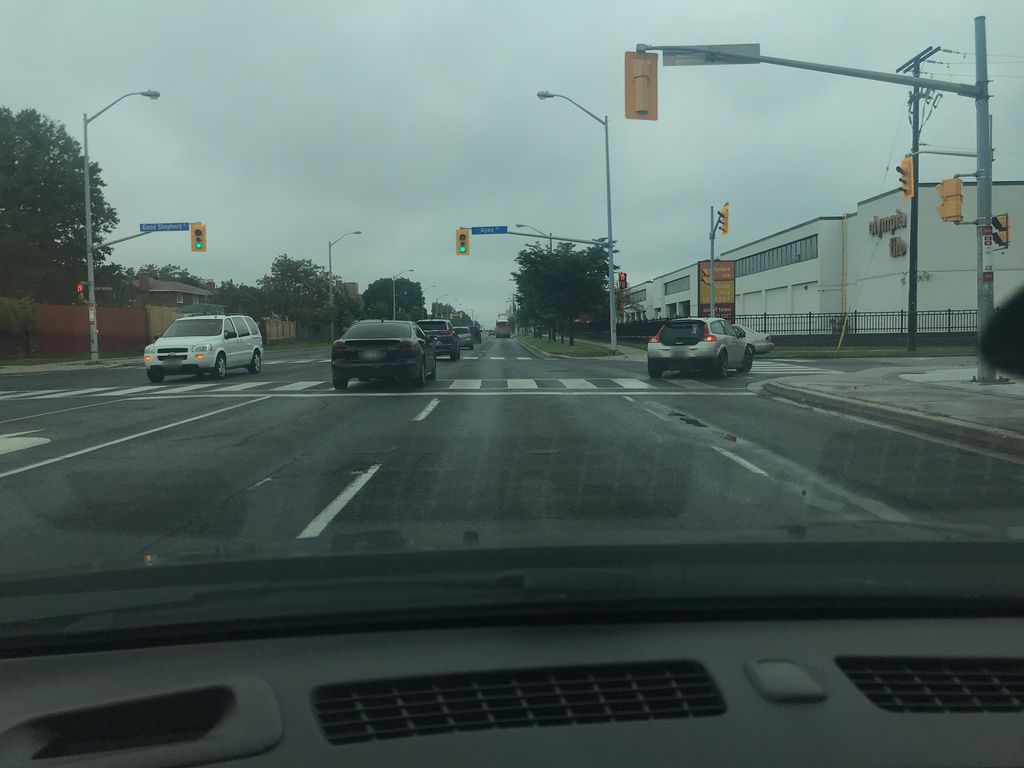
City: toronto